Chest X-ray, AP view. Patient: 60 years old, sex M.
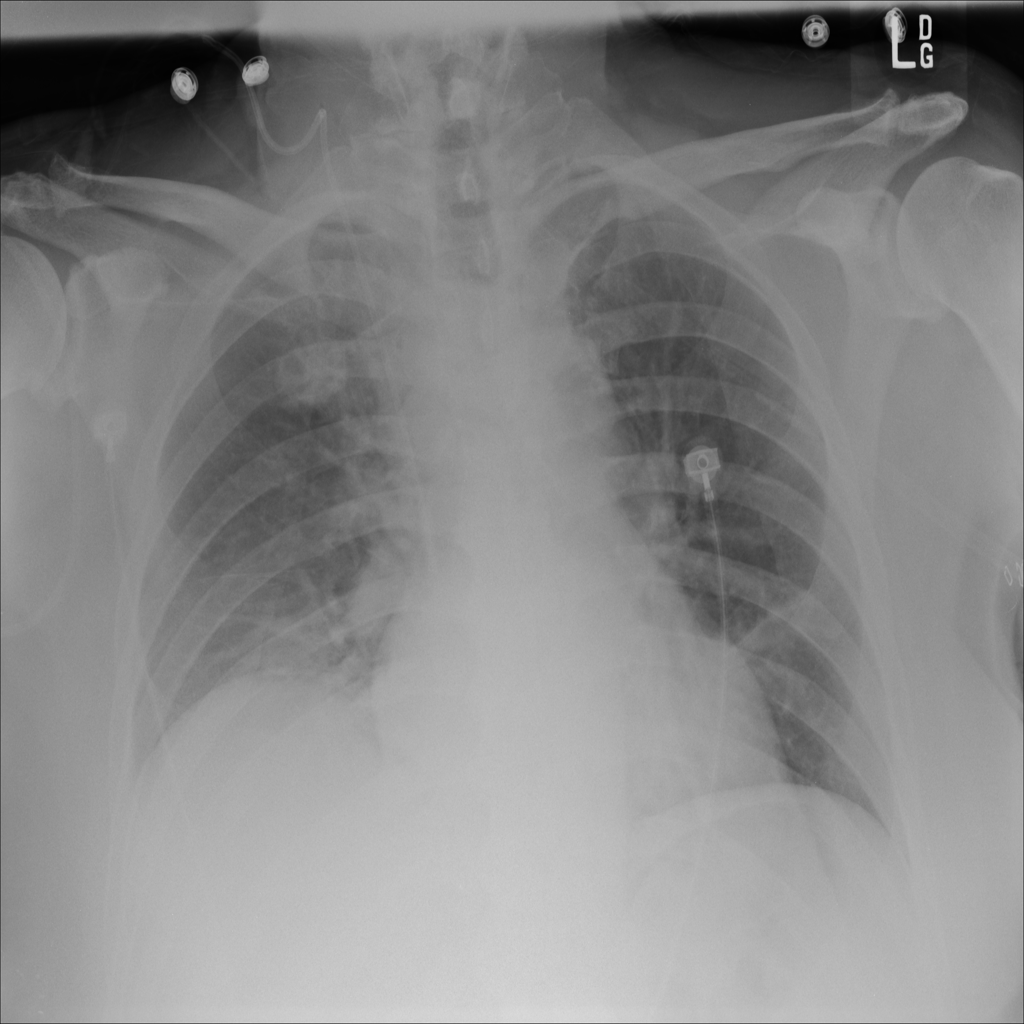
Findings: Atelectasis